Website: lowes
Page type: order-returns
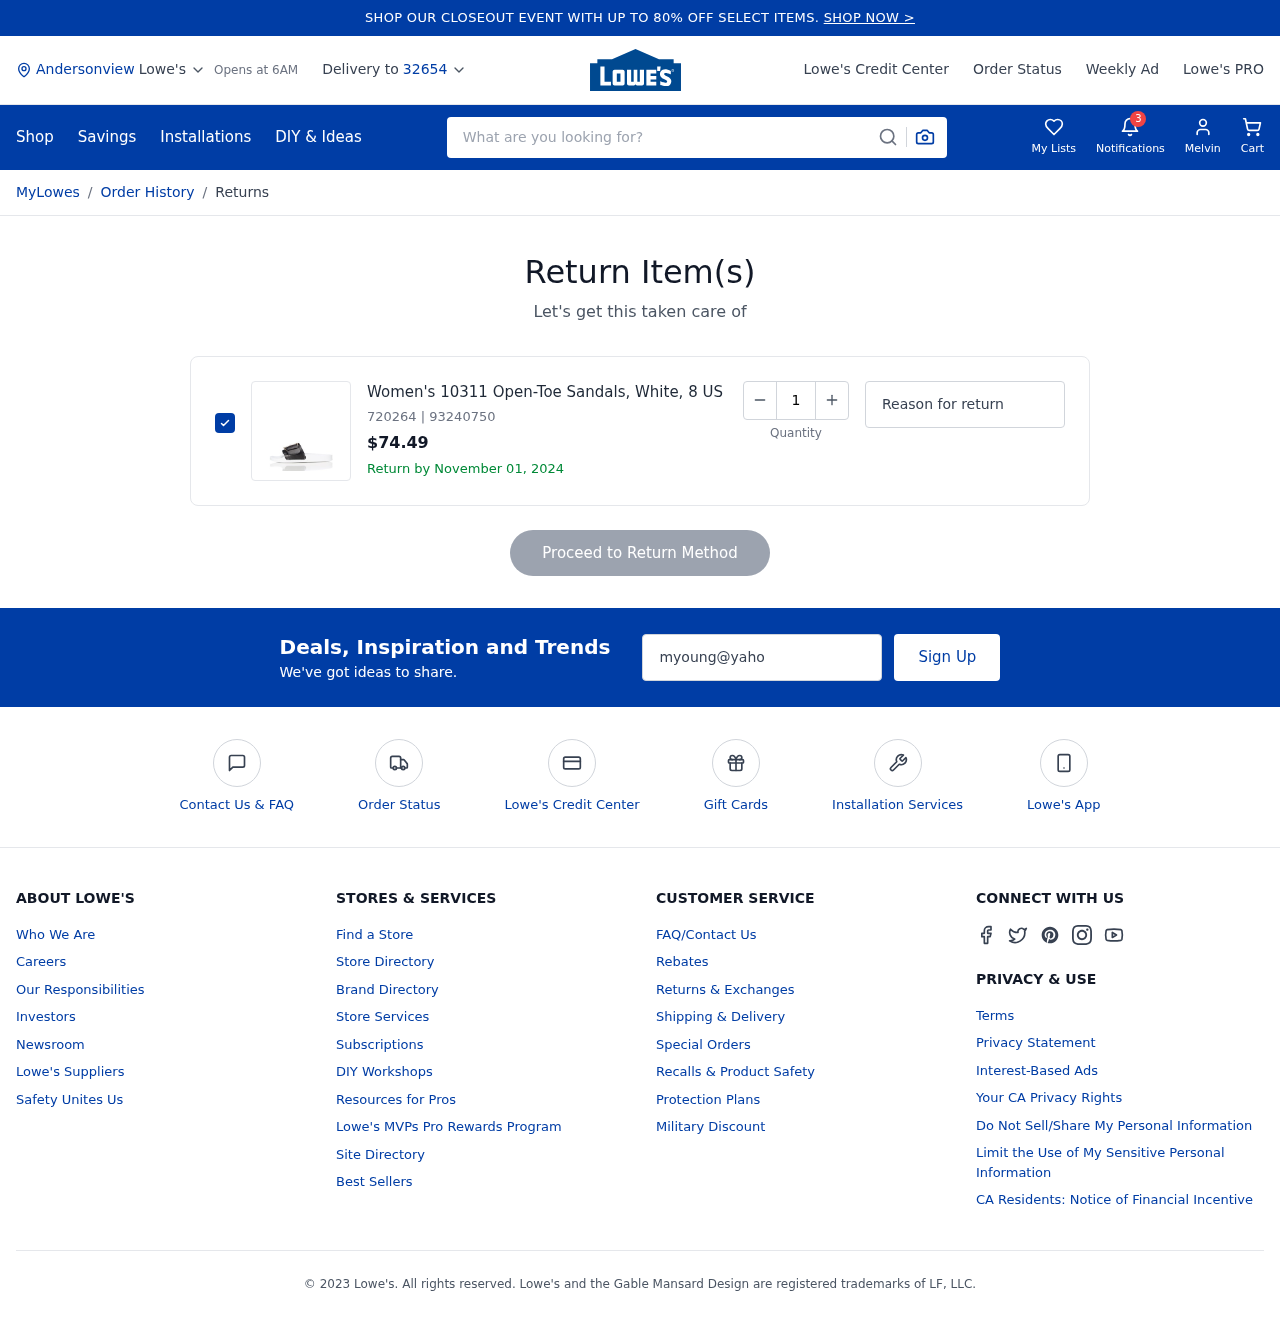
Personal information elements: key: PII_CITY
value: Andersonview
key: PII_FIRSTNAME
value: Melvin
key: PII_POSTCODE
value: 32654
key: PII_EMAIL
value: myoung@yahoo.com
Product elements: key: PRODUCT1_NAME
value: Women's 10311 Open-Toe Sandals, White, 8 US
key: PRODUCT1_PRICE
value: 74.49
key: PRODUCT1_ITEM_NUMBER
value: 720264
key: PRODUCT1_MODEL_NUMBER
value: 93240750
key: PRODUCT1_QUANTITY
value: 1
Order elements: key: ORDER_RETURN_BY_DATE
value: November 01, 2024